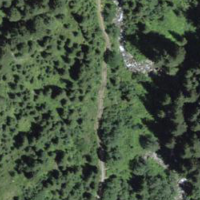
EUNIS habitat code: 43
Species observed at this site:
Cirsium heterophyllum